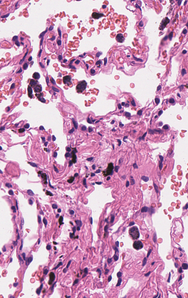
Tumor epithelial tissue: no
Tumor-associated stroma tissue: no
Normal tissue: yes